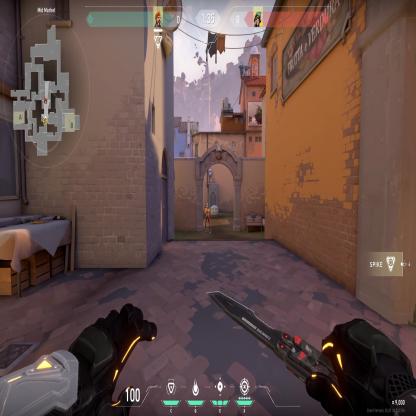
Label: enemy